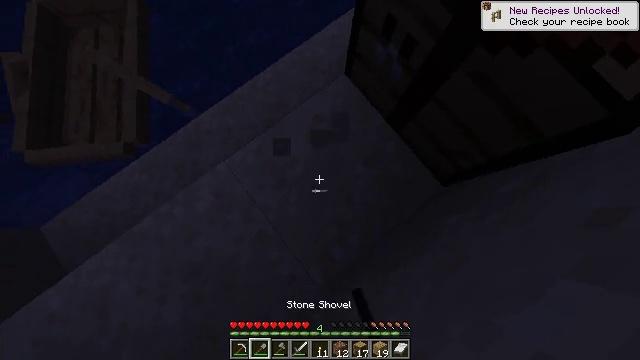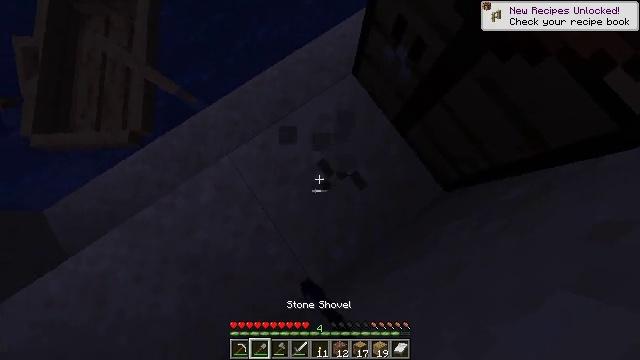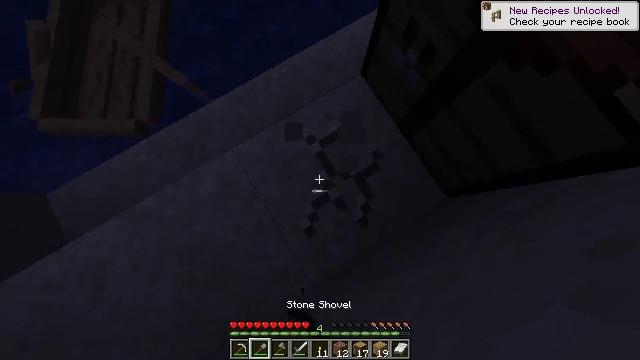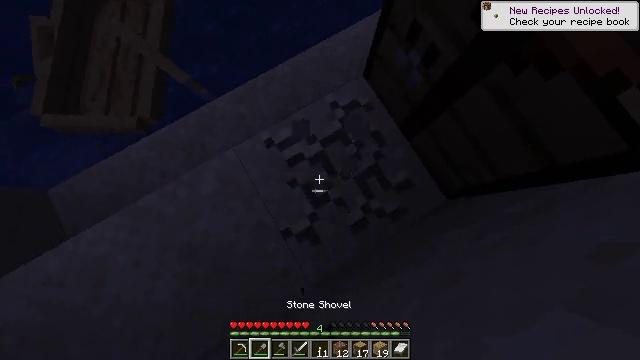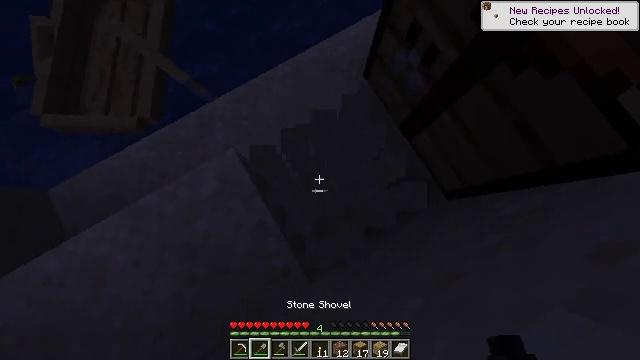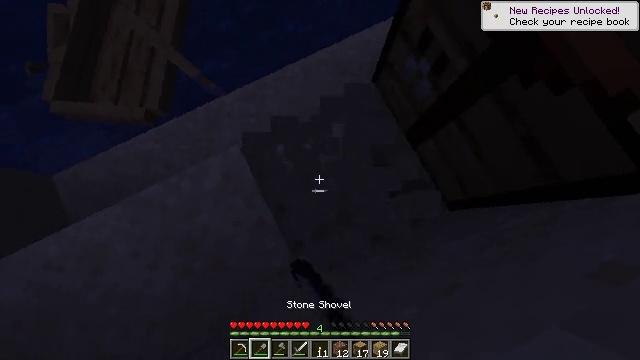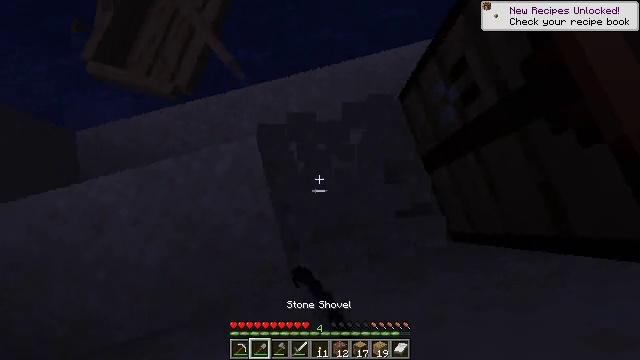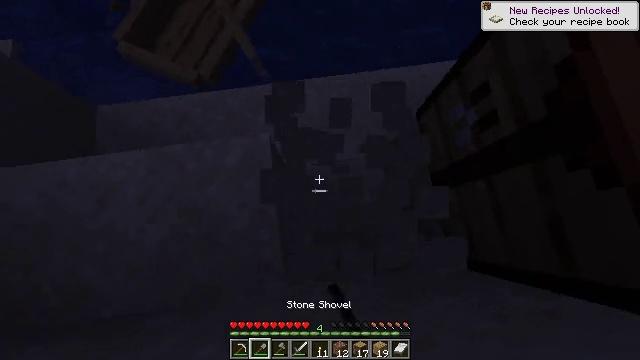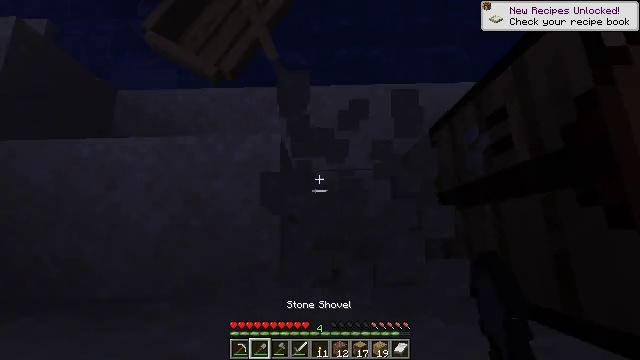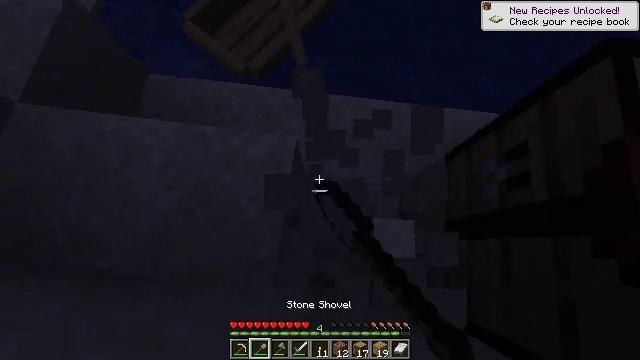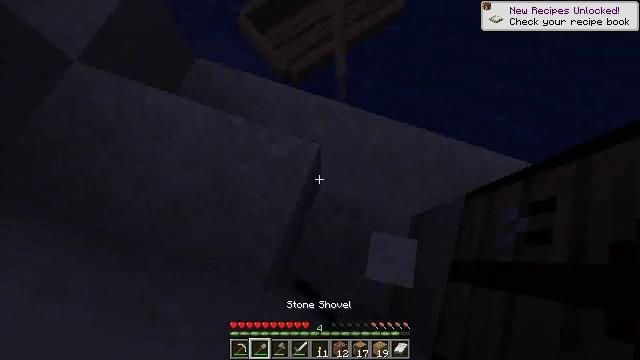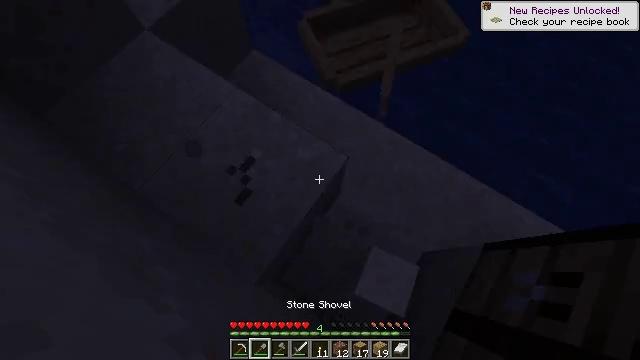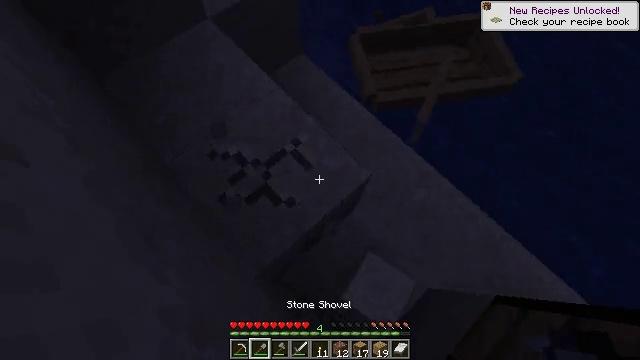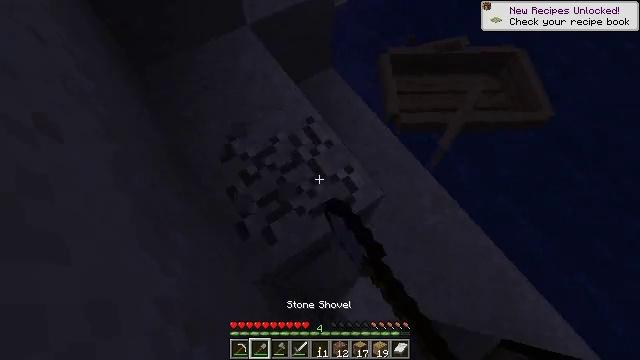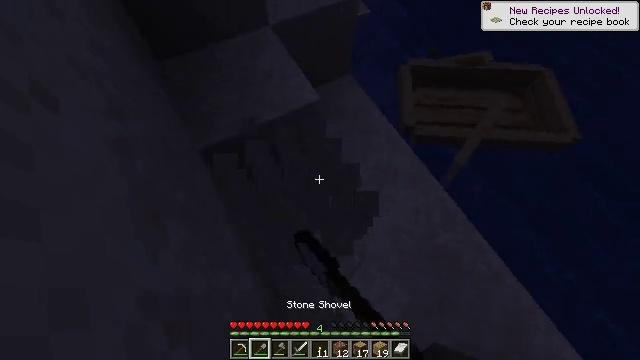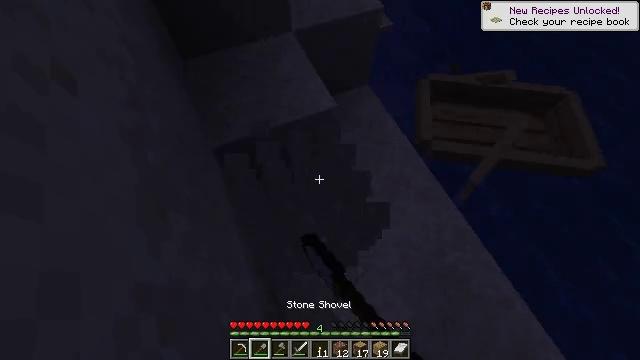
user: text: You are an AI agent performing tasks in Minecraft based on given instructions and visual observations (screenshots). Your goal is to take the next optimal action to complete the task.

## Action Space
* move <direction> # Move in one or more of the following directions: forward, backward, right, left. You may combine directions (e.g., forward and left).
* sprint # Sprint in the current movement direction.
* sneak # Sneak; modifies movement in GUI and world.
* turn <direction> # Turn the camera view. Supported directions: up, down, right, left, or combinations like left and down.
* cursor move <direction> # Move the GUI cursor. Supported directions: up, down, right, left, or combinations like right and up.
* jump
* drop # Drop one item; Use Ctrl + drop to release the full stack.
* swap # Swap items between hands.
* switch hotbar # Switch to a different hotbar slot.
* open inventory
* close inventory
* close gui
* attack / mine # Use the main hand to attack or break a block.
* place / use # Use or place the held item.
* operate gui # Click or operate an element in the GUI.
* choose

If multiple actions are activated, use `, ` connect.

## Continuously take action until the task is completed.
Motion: motion action
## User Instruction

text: Collect sand to make glass.
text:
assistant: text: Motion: turn left, attack / mine
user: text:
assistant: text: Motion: turn left, attack / mine
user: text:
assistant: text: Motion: attack / mine
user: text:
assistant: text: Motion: attack / mine
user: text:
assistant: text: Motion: turn left, attack / mine
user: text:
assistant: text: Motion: turn left and up, attack / mine
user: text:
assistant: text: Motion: turn left and up, attack / mine
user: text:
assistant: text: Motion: turn left and up, attack / mine
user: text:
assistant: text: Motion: turn left and up, attack / mine
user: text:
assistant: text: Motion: turn left and up, attack / mine
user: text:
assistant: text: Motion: turn left and up, attack / mine
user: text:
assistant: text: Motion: turn left and up, attack / mine
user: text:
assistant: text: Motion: turn left and up, attack / mine
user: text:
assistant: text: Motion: turn left and up, attack / mine
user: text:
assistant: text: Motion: turn left and up, attack / mine
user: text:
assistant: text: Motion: turn left, attack / mine
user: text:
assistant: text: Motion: attack / mine
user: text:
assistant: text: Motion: attack / mine
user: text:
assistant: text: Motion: turn left, attack / mine
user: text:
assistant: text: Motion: attack / mine
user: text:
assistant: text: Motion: turn left, attack / mine
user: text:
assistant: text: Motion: turn left and up, attack / mine
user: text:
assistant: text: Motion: turn left and up, attack / mine
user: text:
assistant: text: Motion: turn left and up, attack / mine
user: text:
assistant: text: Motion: turn left and up, attack / mine
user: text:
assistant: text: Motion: turn up, attack / mine
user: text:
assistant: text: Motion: attack / mine
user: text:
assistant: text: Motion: turn up, attack / mine
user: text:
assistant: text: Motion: attack / mine
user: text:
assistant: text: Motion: attack / mine